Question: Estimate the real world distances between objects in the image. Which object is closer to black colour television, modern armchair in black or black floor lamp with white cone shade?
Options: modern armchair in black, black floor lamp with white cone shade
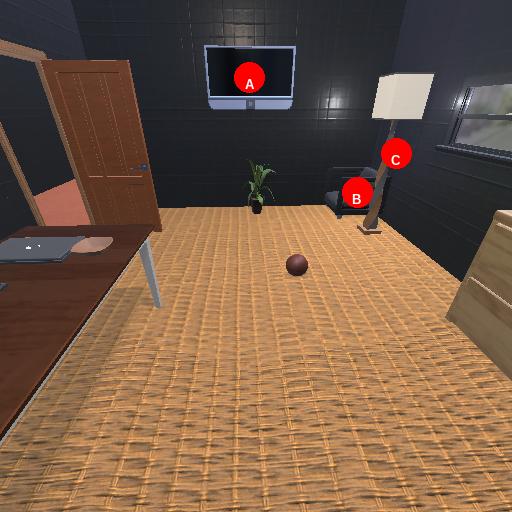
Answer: modern armchair in black